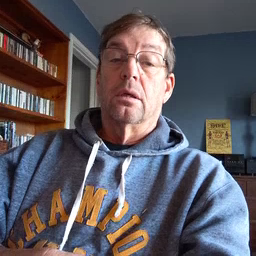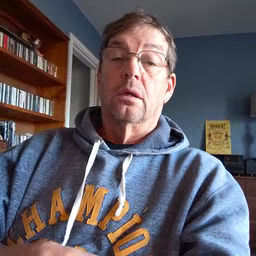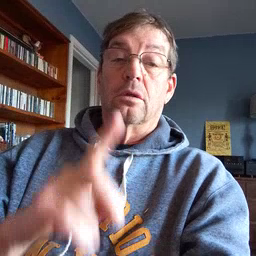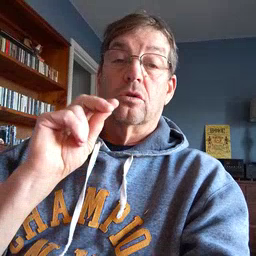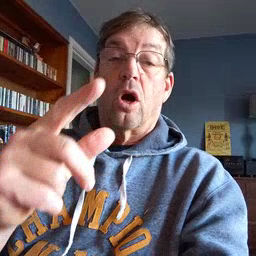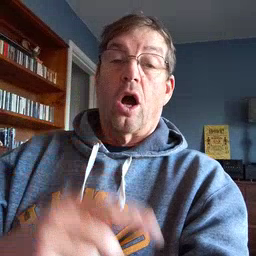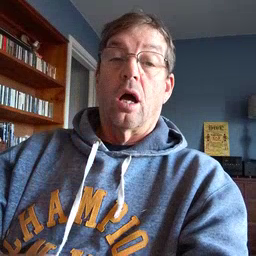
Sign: dog